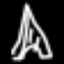
Label: The Eiffel Tower